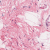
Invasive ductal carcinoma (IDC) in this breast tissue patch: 0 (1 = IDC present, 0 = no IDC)